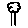
Label: tree